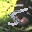
Label: 5